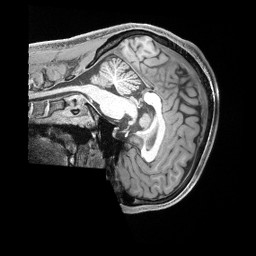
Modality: T1w
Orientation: sagittal
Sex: male
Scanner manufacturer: siemens
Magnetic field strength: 3 T
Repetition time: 2.4 s
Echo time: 0.00222 s